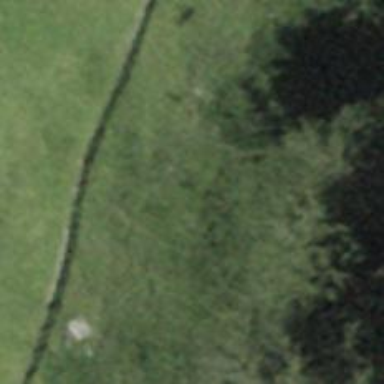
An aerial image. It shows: Fence.